Question: I want to plot standard deviation and mean on histogram plot like shown below.

Here is my code:
'''
filename = 'C:\Users\unique.xlsx';
%removed duplicate entries from the file
columnB = xlsread(filename,'B:B');
edges = unique(columnB)
n_elements =histc(columnB, edges)/numel(columnB);
bar(edges,n_elements,'BarWidth',4)
meanB=mean(columnB) % expectation
stdB=std(columnB)
figure(2)
hold on
ylim=get(gca,'ylim')
line([meanB meanB], ylim,'g')
hold on
line ([meanB+stdB meanB+stdB NaN meanB-stdB meanB-stdB] , [ylim NaN ylim],'r')
'''
but it gives me the following error:
'''
??? Error using ==> line
String argument is an unknown option.
Error in ==> read at 23
line([meanB meanB], ylim,'g')
'''
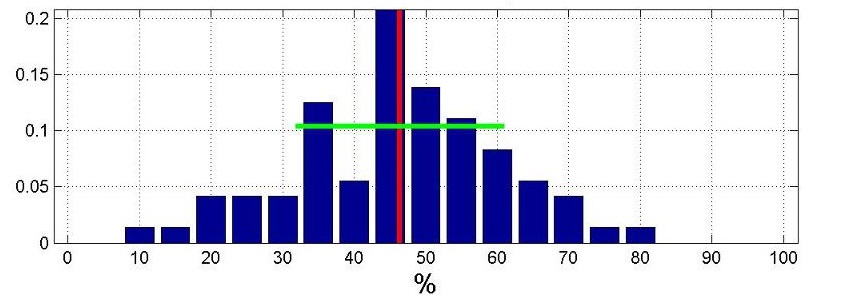
Answer: use
'''
line([meanB meanB], ylim, 'Color','g');
'''
instead of
'''
line([meanB meanB], ylim,'g');
'''